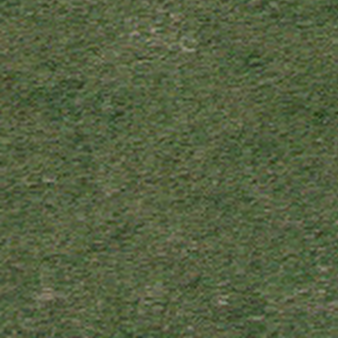
Label: other